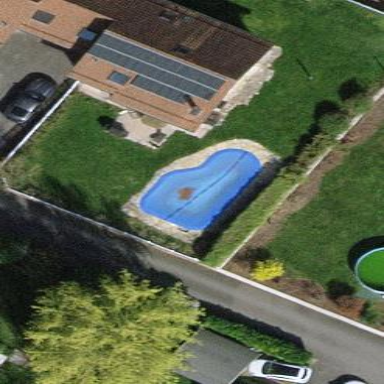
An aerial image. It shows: Swimming pool located in leisure land.